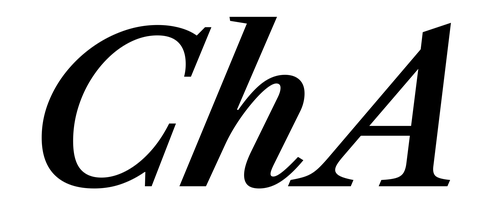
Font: LibreCaslonText-Italic_SemiBold_Italic